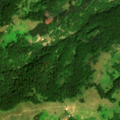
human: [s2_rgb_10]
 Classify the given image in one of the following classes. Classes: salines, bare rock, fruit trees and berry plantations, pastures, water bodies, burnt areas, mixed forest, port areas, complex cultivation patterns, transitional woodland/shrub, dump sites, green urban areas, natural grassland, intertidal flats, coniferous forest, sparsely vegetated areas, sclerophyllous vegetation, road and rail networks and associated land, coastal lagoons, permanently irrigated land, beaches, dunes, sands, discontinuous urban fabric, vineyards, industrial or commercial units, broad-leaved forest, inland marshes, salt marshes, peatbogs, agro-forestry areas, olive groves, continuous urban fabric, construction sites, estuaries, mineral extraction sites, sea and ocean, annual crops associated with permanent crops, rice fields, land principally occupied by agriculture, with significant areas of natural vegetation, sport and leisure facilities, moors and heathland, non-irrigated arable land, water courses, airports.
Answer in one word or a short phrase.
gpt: broad-leaved forest, natural grassland